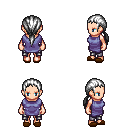
a pixel art fantasy rpg character, female body template, human, light skin, chain tabard jacket, metal pants, white ponytail hairstyle, brown slippers, four views (front, back, left, right), 2x2 character sprite sheet, small pixel art, hard edges, no anti-aliasing